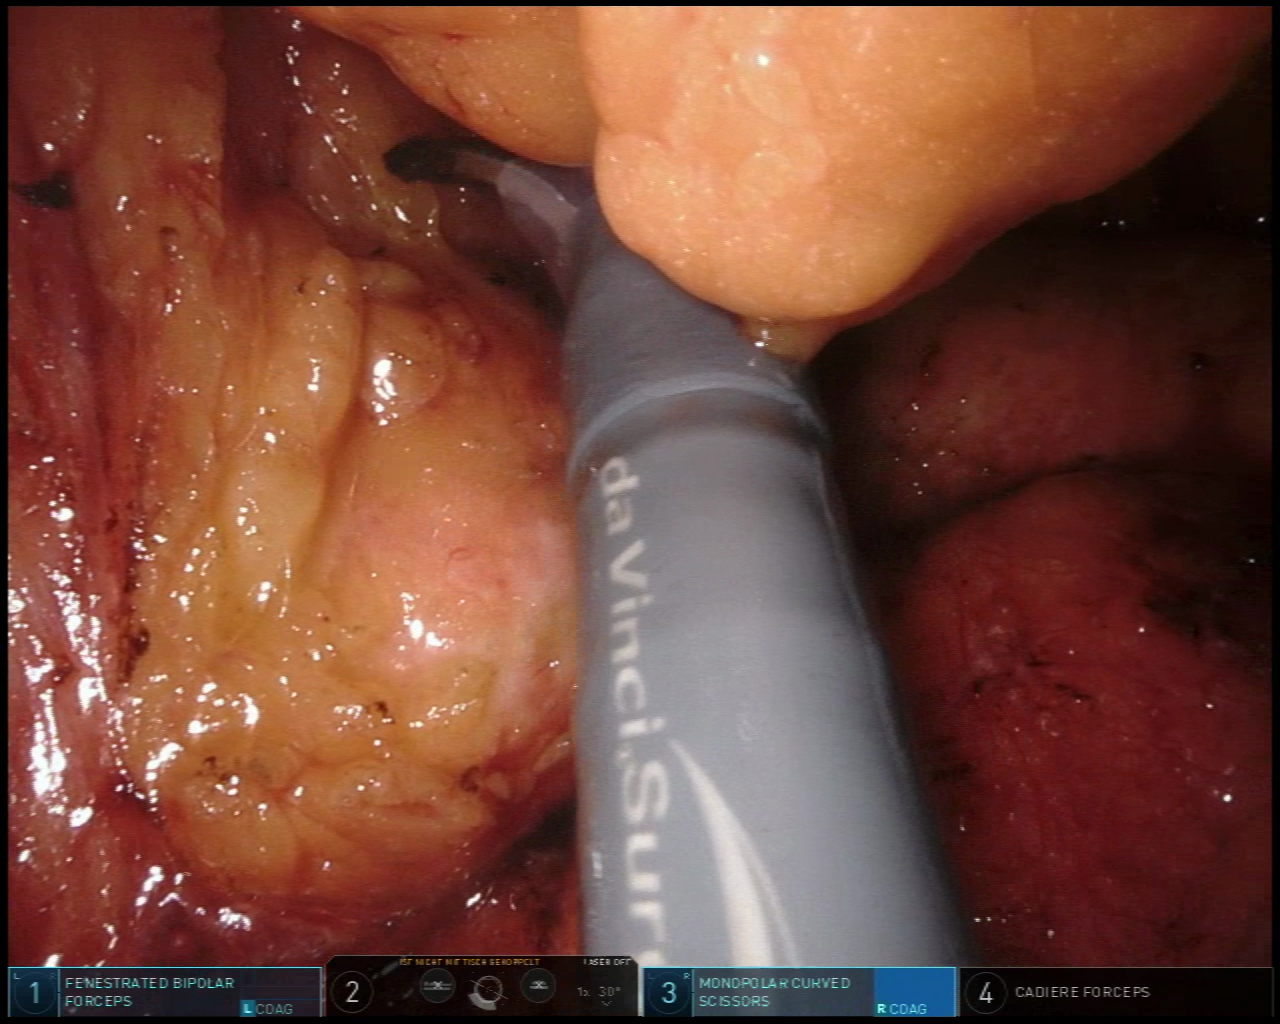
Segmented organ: pancreas
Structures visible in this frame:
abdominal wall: no
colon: no
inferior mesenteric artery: no
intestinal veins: no
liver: no
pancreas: yes
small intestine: no
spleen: no
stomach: no
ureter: no
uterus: no
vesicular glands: no